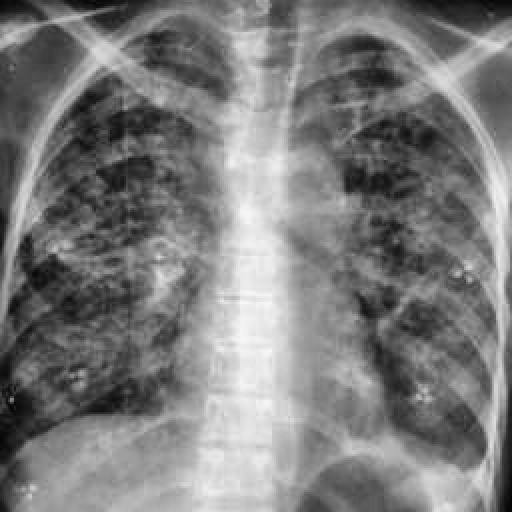
Finding: TUBERCULOSIS